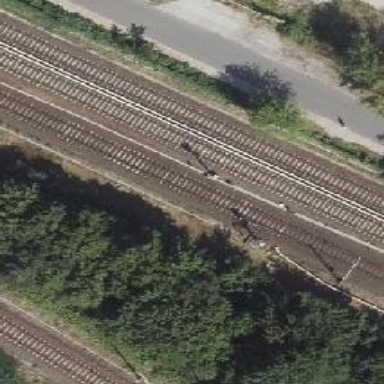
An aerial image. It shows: Railway signal.